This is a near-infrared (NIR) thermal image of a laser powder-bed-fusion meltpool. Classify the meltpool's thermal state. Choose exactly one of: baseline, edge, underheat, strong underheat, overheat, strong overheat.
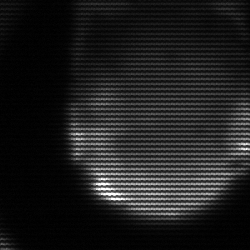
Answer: edge